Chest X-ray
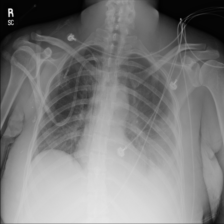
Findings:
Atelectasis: negative
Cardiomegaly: negative
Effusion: negative
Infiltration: negative
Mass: negative
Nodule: negative
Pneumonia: negative
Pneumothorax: negative
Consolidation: positive
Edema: negative
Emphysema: negative
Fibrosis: negative
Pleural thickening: negative
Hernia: negative